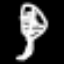
Label: leaf